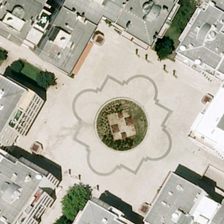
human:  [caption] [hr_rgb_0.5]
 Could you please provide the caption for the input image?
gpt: some buildings are around a square .

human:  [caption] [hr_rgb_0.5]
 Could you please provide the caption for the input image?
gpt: lots of white building in the picture .

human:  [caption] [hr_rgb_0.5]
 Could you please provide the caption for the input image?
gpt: some buildings are around a square .

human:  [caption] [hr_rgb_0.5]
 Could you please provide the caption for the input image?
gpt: there's a big square and a flower bed in the middle .

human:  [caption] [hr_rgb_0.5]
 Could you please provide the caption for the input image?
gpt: lots of white building in the picture .